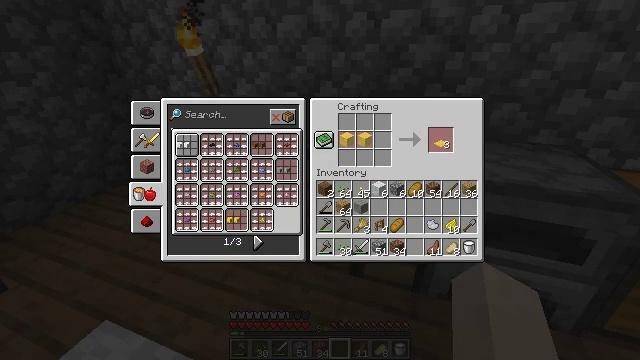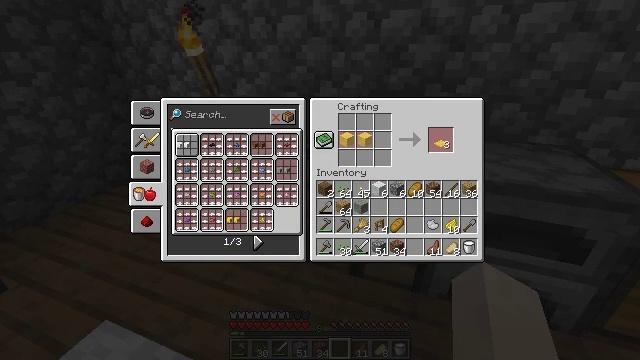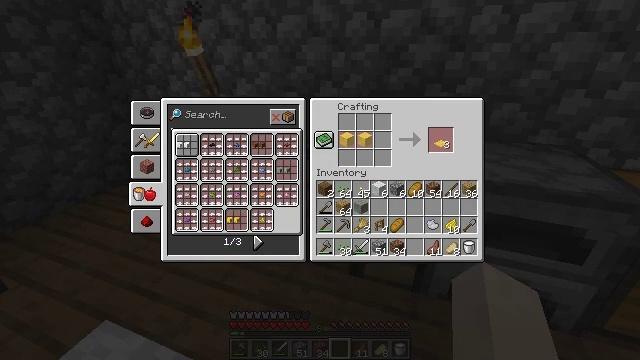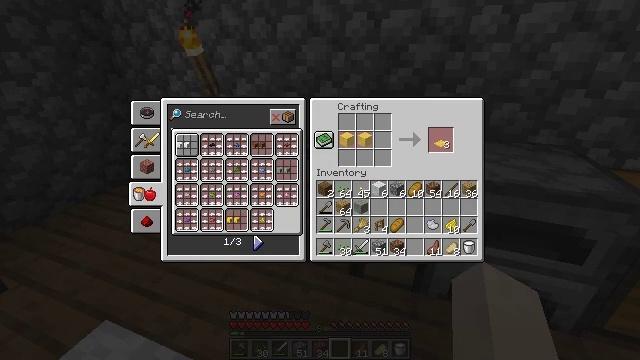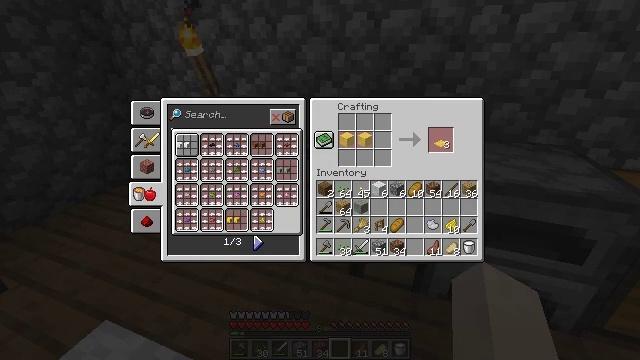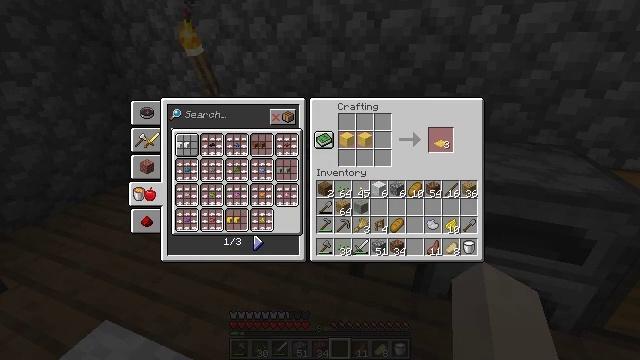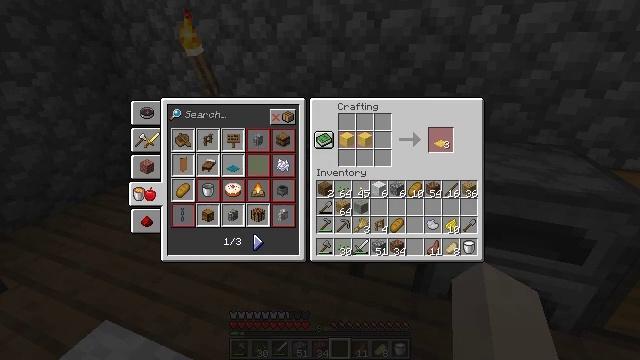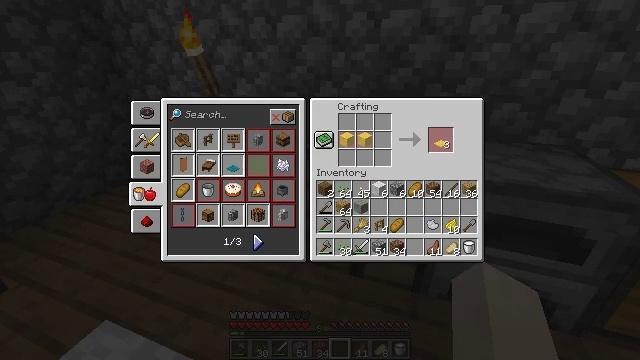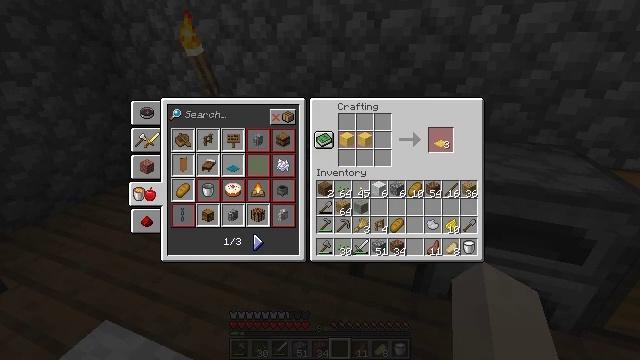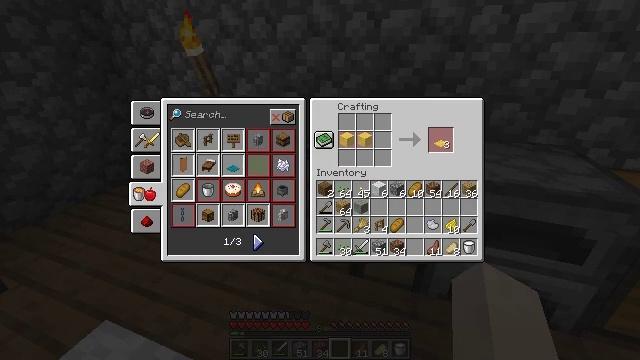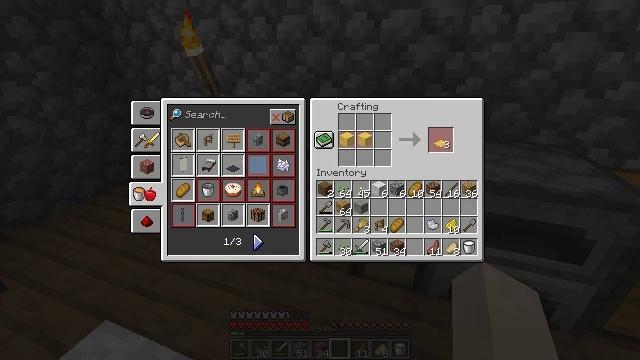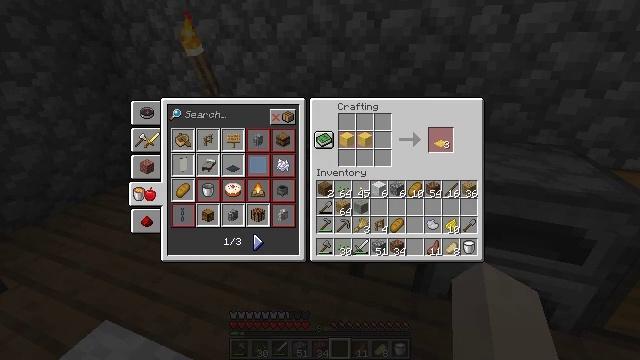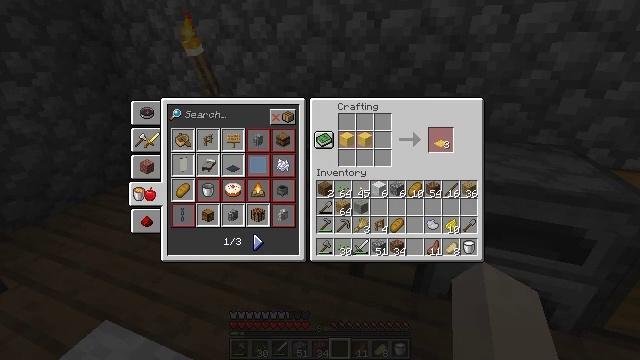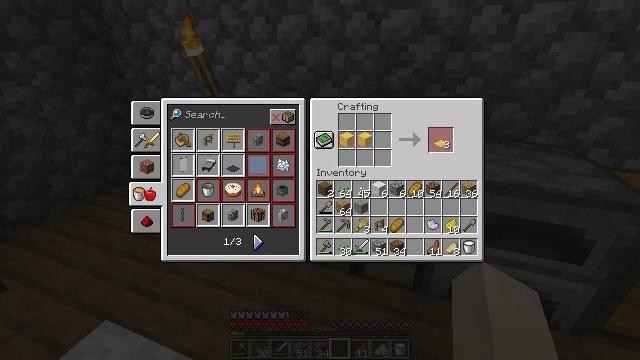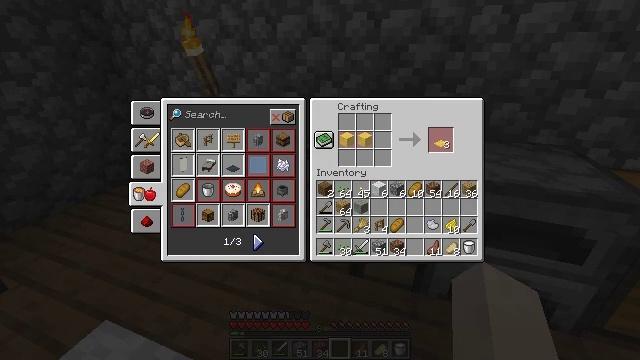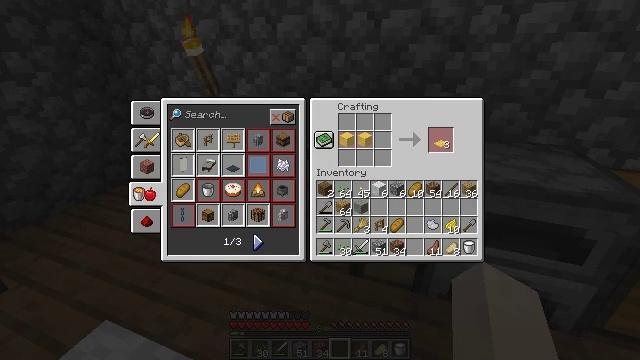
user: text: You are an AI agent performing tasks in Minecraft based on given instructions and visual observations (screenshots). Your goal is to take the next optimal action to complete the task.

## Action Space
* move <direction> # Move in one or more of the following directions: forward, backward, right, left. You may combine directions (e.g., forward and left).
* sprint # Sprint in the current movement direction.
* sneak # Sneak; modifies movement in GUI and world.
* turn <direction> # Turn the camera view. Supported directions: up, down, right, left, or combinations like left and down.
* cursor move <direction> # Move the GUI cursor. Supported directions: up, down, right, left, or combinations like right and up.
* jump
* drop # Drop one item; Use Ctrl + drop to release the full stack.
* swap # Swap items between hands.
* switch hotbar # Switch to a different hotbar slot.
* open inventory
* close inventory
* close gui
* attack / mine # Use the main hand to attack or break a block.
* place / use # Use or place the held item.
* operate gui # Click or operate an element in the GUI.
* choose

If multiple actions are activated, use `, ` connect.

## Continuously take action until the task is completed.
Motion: motion action
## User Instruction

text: Craft the painting using the crafting table with the required materials.
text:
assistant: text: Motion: no_op
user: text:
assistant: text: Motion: no_op
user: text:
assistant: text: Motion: no_op
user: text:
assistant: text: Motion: no_op
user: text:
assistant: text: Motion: no_op
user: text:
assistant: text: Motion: operate gui
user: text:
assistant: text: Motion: operate gui
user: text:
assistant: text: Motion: no_op
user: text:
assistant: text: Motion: no_op
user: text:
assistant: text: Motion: no_op
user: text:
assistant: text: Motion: no_op
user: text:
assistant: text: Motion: no_op
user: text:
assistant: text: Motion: no_op
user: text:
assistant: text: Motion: no_op
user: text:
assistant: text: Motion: no_op
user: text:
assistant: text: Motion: no_op
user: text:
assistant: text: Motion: no_op
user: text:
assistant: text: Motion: no_op
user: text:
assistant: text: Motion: no_op
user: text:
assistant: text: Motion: no_op
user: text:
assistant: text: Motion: cursor move up
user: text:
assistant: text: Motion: cursor move right and up
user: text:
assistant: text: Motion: cursor move up
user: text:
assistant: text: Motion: no_op
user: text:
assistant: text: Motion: no_op
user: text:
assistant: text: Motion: no_op
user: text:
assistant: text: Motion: no_op
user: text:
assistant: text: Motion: no_op
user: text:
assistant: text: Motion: no_op
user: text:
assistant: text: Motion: no_op